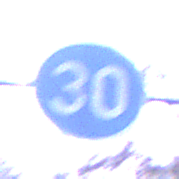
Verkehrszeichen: VorgeschriebeneMindestgeschwindigkeit
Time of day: Night
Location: Outdoor (Suburban)
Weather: PartlyCloudy
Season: NotSpecified
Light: Artificial